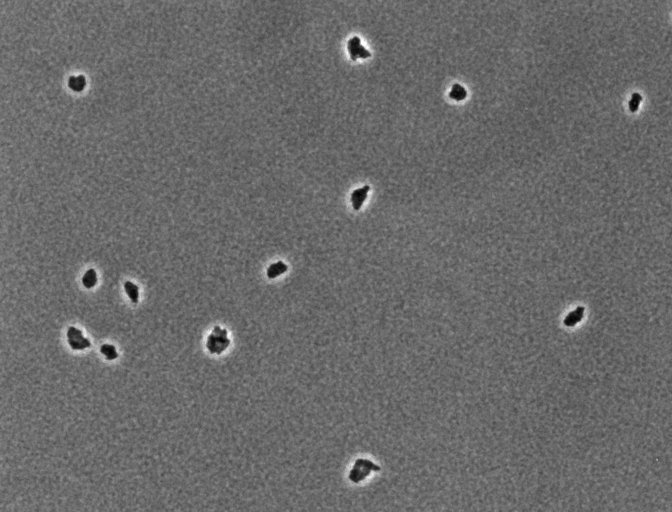
Phase contrast microscopy, 20x objective, 3 h incubation